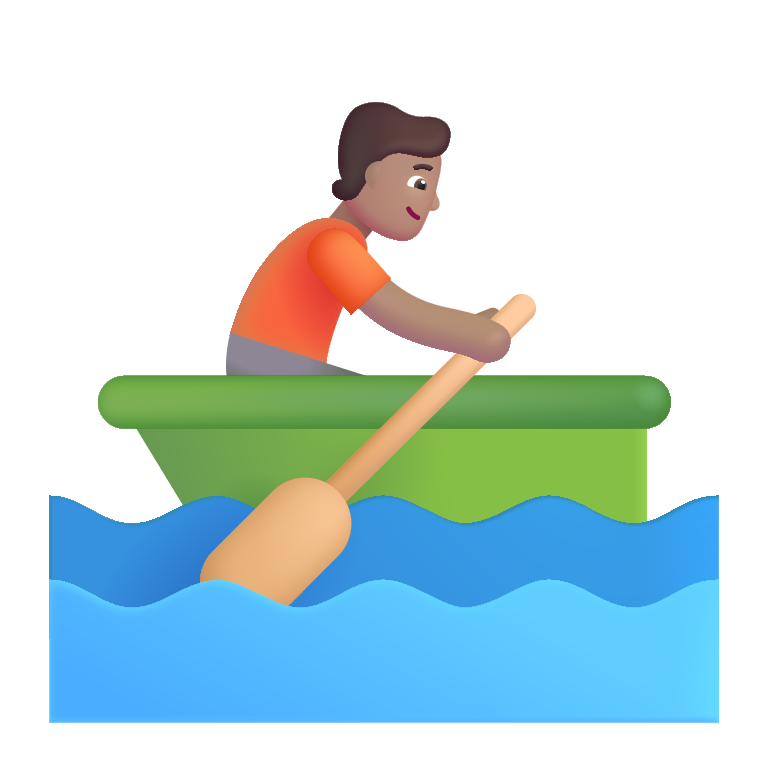
person rowing boat color